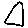
Label: triangle